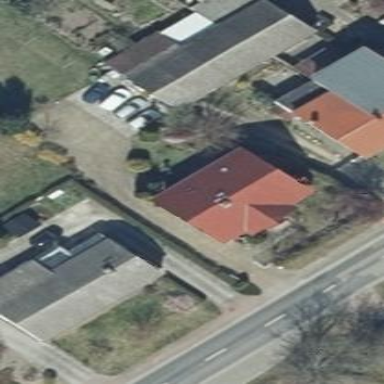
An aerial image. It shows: Gabled house with red roof oriented along its length.